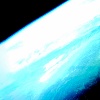
Label: sunburn